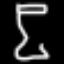
Label: hourglass